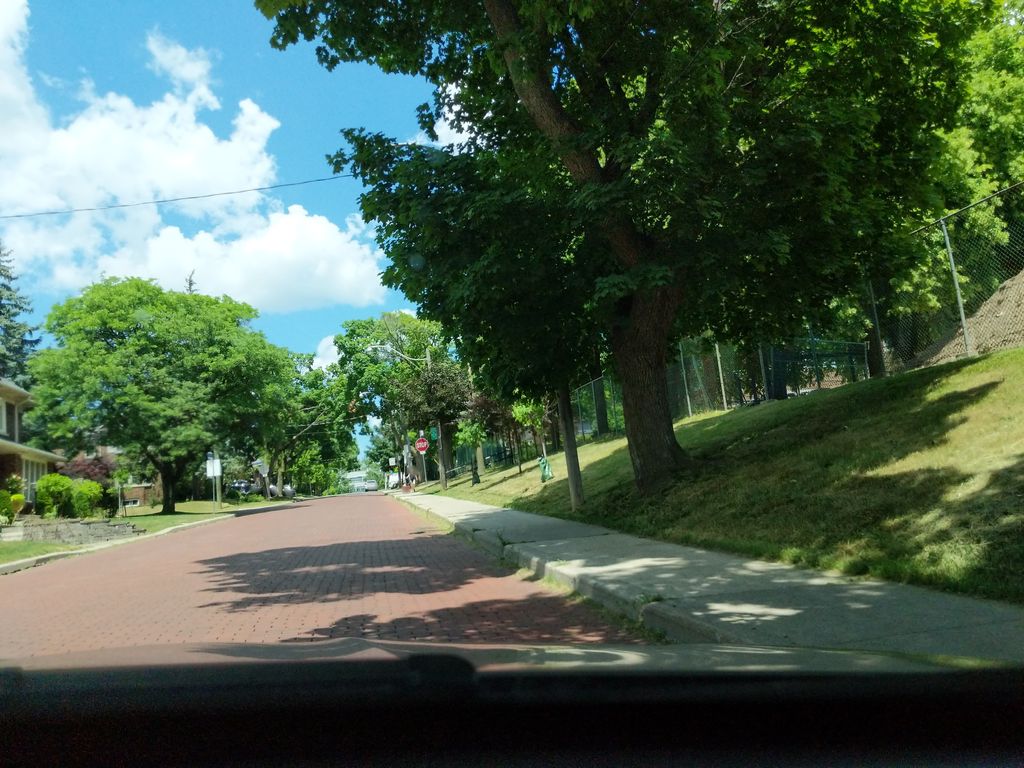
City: toronto